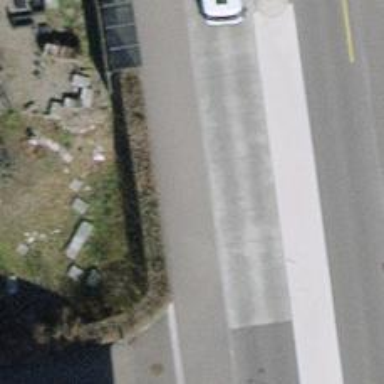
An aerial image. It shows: Bus stop with sheltered platform for public transport.